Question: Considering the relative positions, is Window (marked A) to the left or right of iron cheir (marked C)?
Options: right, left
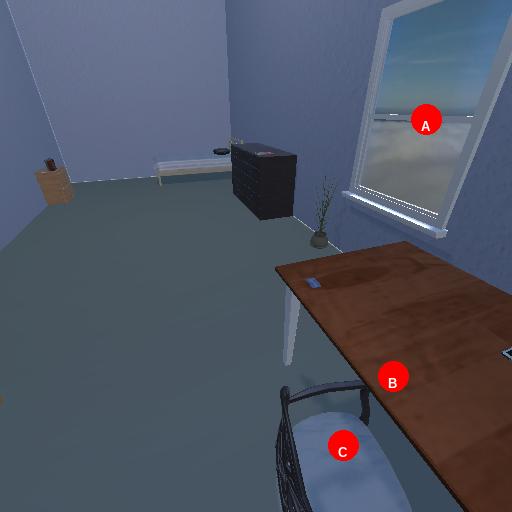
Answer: right